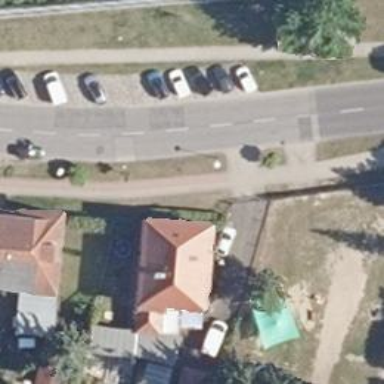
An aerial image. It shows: Tertiary road with asphalt surface. There is track for cycling alongside with parallel on-street parking on the right side and diagonal street-side parking on the left side.